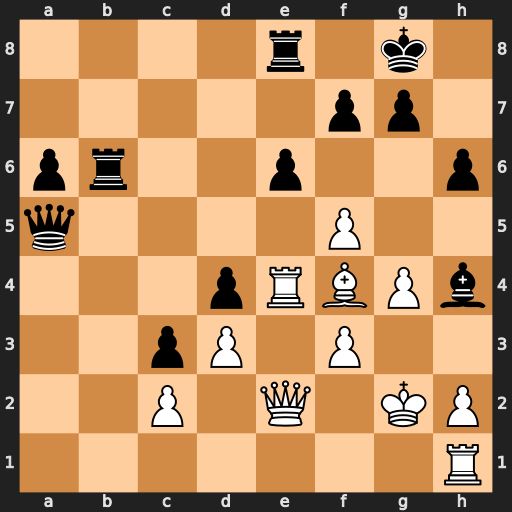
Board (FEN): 4r1k1/5pp1/pr2p2p/q4P2/3pRBPb/2pP1P2/2P1Q1KP/7R
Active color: w
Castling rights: -
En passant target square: -
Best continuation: Bc7 Qc5 Bxb6